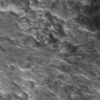
Label: not_dusty